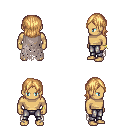
a pixel art fantasy rpg character, male body template, human, tanned skin, gray tattered cape, metal pants, light blonde long bangs hairstyle, bracelets, four views (front, back, left, right), 2x2 character sprite sheet, small pixel art, hard edges, no anti-aliasing